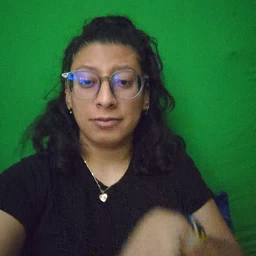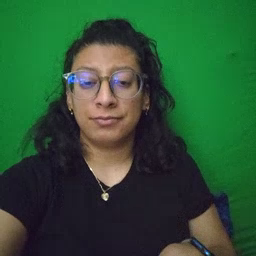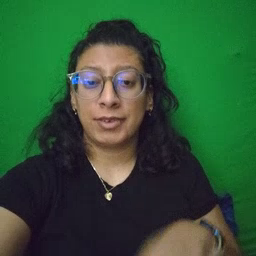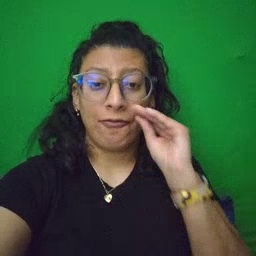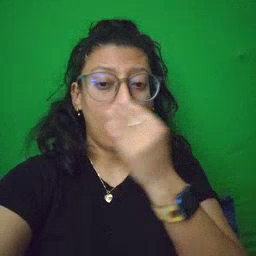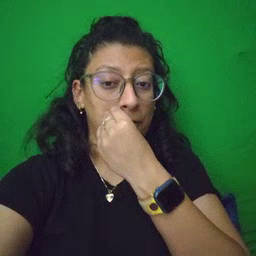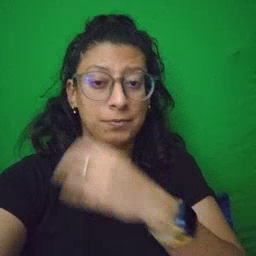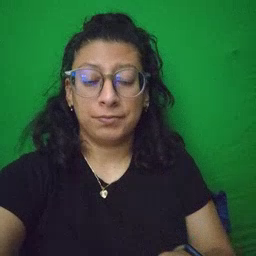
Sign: flower